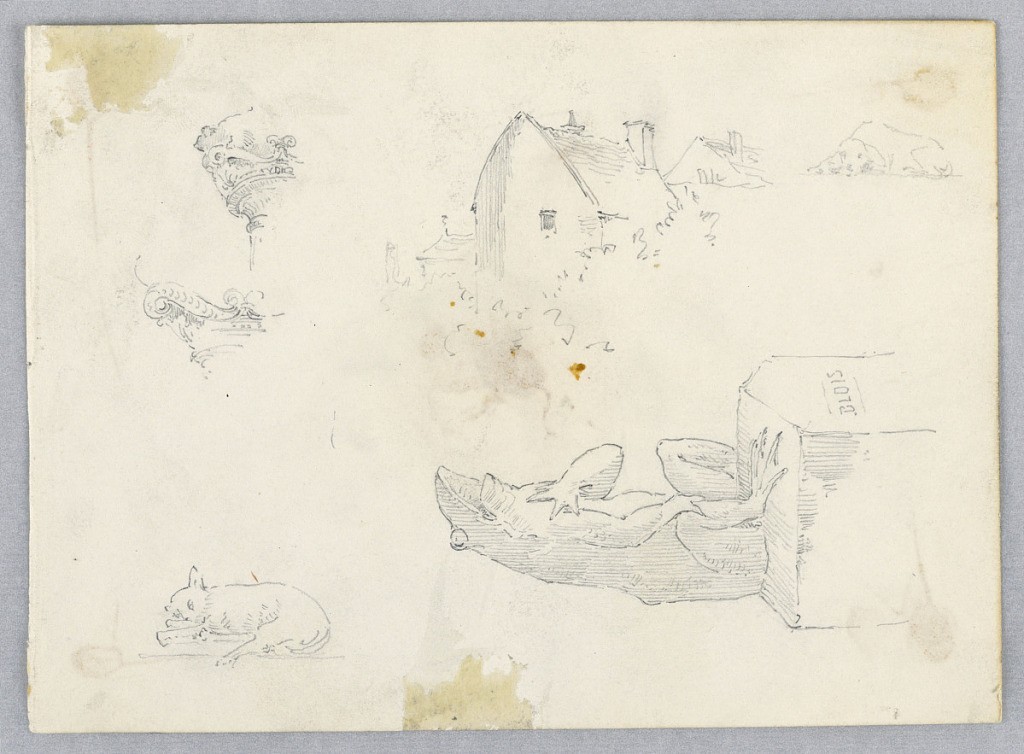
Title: Sketch of Stone Frog and Farm House
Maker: Arnold William Brunner, American, 1857–1925
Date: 1883
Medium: Graphite on paper
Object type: Drawing
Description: Stone frog on a grave or road marker at Blois, lower left. Farmhouse, capitals, a sleeping dog in a horizontal rectangle.